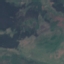
Land use / land cover: HerbaceousVegetation